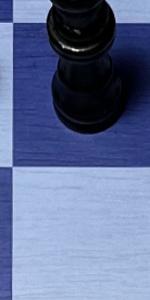
Label: Empty